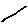
Label: line